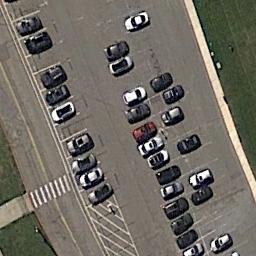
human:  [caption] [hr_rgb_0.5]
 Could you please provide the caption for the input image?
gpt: There are green lawns beside the parking lot with some cars .